Question:
Here's my layout, I add a UIButton to UIView, and set its background.
I'm trying to set it to a circle, so the cornerRadius must be height/2 .
'''
- (void)viewDidLoad
{
[self initView];
[super viewDidLoad];
}
- (void)initView {
NSLog(@"%@", NSStringFromCGRect(self.userHeadImageButton.frame));
//Tou Xiang Yuan Jiao
CGFloat width = self.userHeadImageButton.frame.size.width;
self.userHeadImageButton.layer.masksToBounds = YES;
self.userHeadImageButton.layer.cornerRadius = width/2;
// self.userHeadImageButton.layer.cornerRadius = 64;
}
'''
The frame of the UIButton is supposed to {{136, 84}, {128, 128}}. and it should become a circle.
but the log is '[13821:81357] {{-23, -15}, {46, 30}}' and the effect is doing a cornerRadius, not a circle.
I don't know what's going on. Can anybody help me, thanks
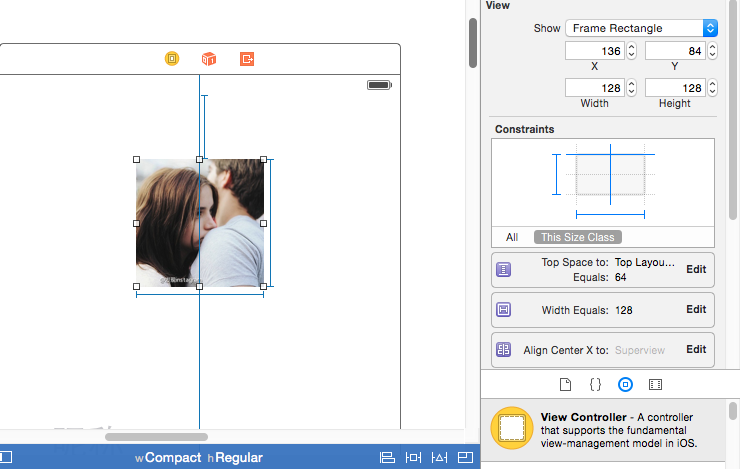
Answer: The issue is that when 'viewDidLoad' is called the auto layout constraints would not have been evaluated to determine the exact position and size of the views on the screen, so that's why your button would have some wacky position/size values.
If you implement 'viewDidLayoutSubviews' in your view controller with the following, hopefully you'll see a circular image.
'''
- (void)viewDidLayoutSubviews {
CGFloat width = self.userHeadImageButton.frame.size.width;
self.userHeadImageButton.layer.cornerRadius = width / 2;
}
'''